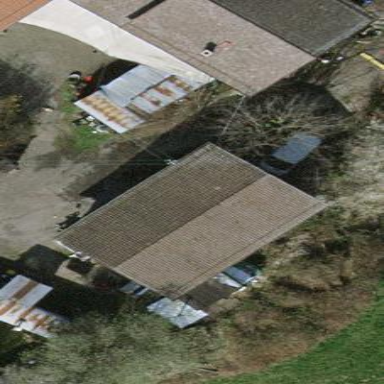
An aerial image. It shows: Farm auxiliary building with gabled roof.